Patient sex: F
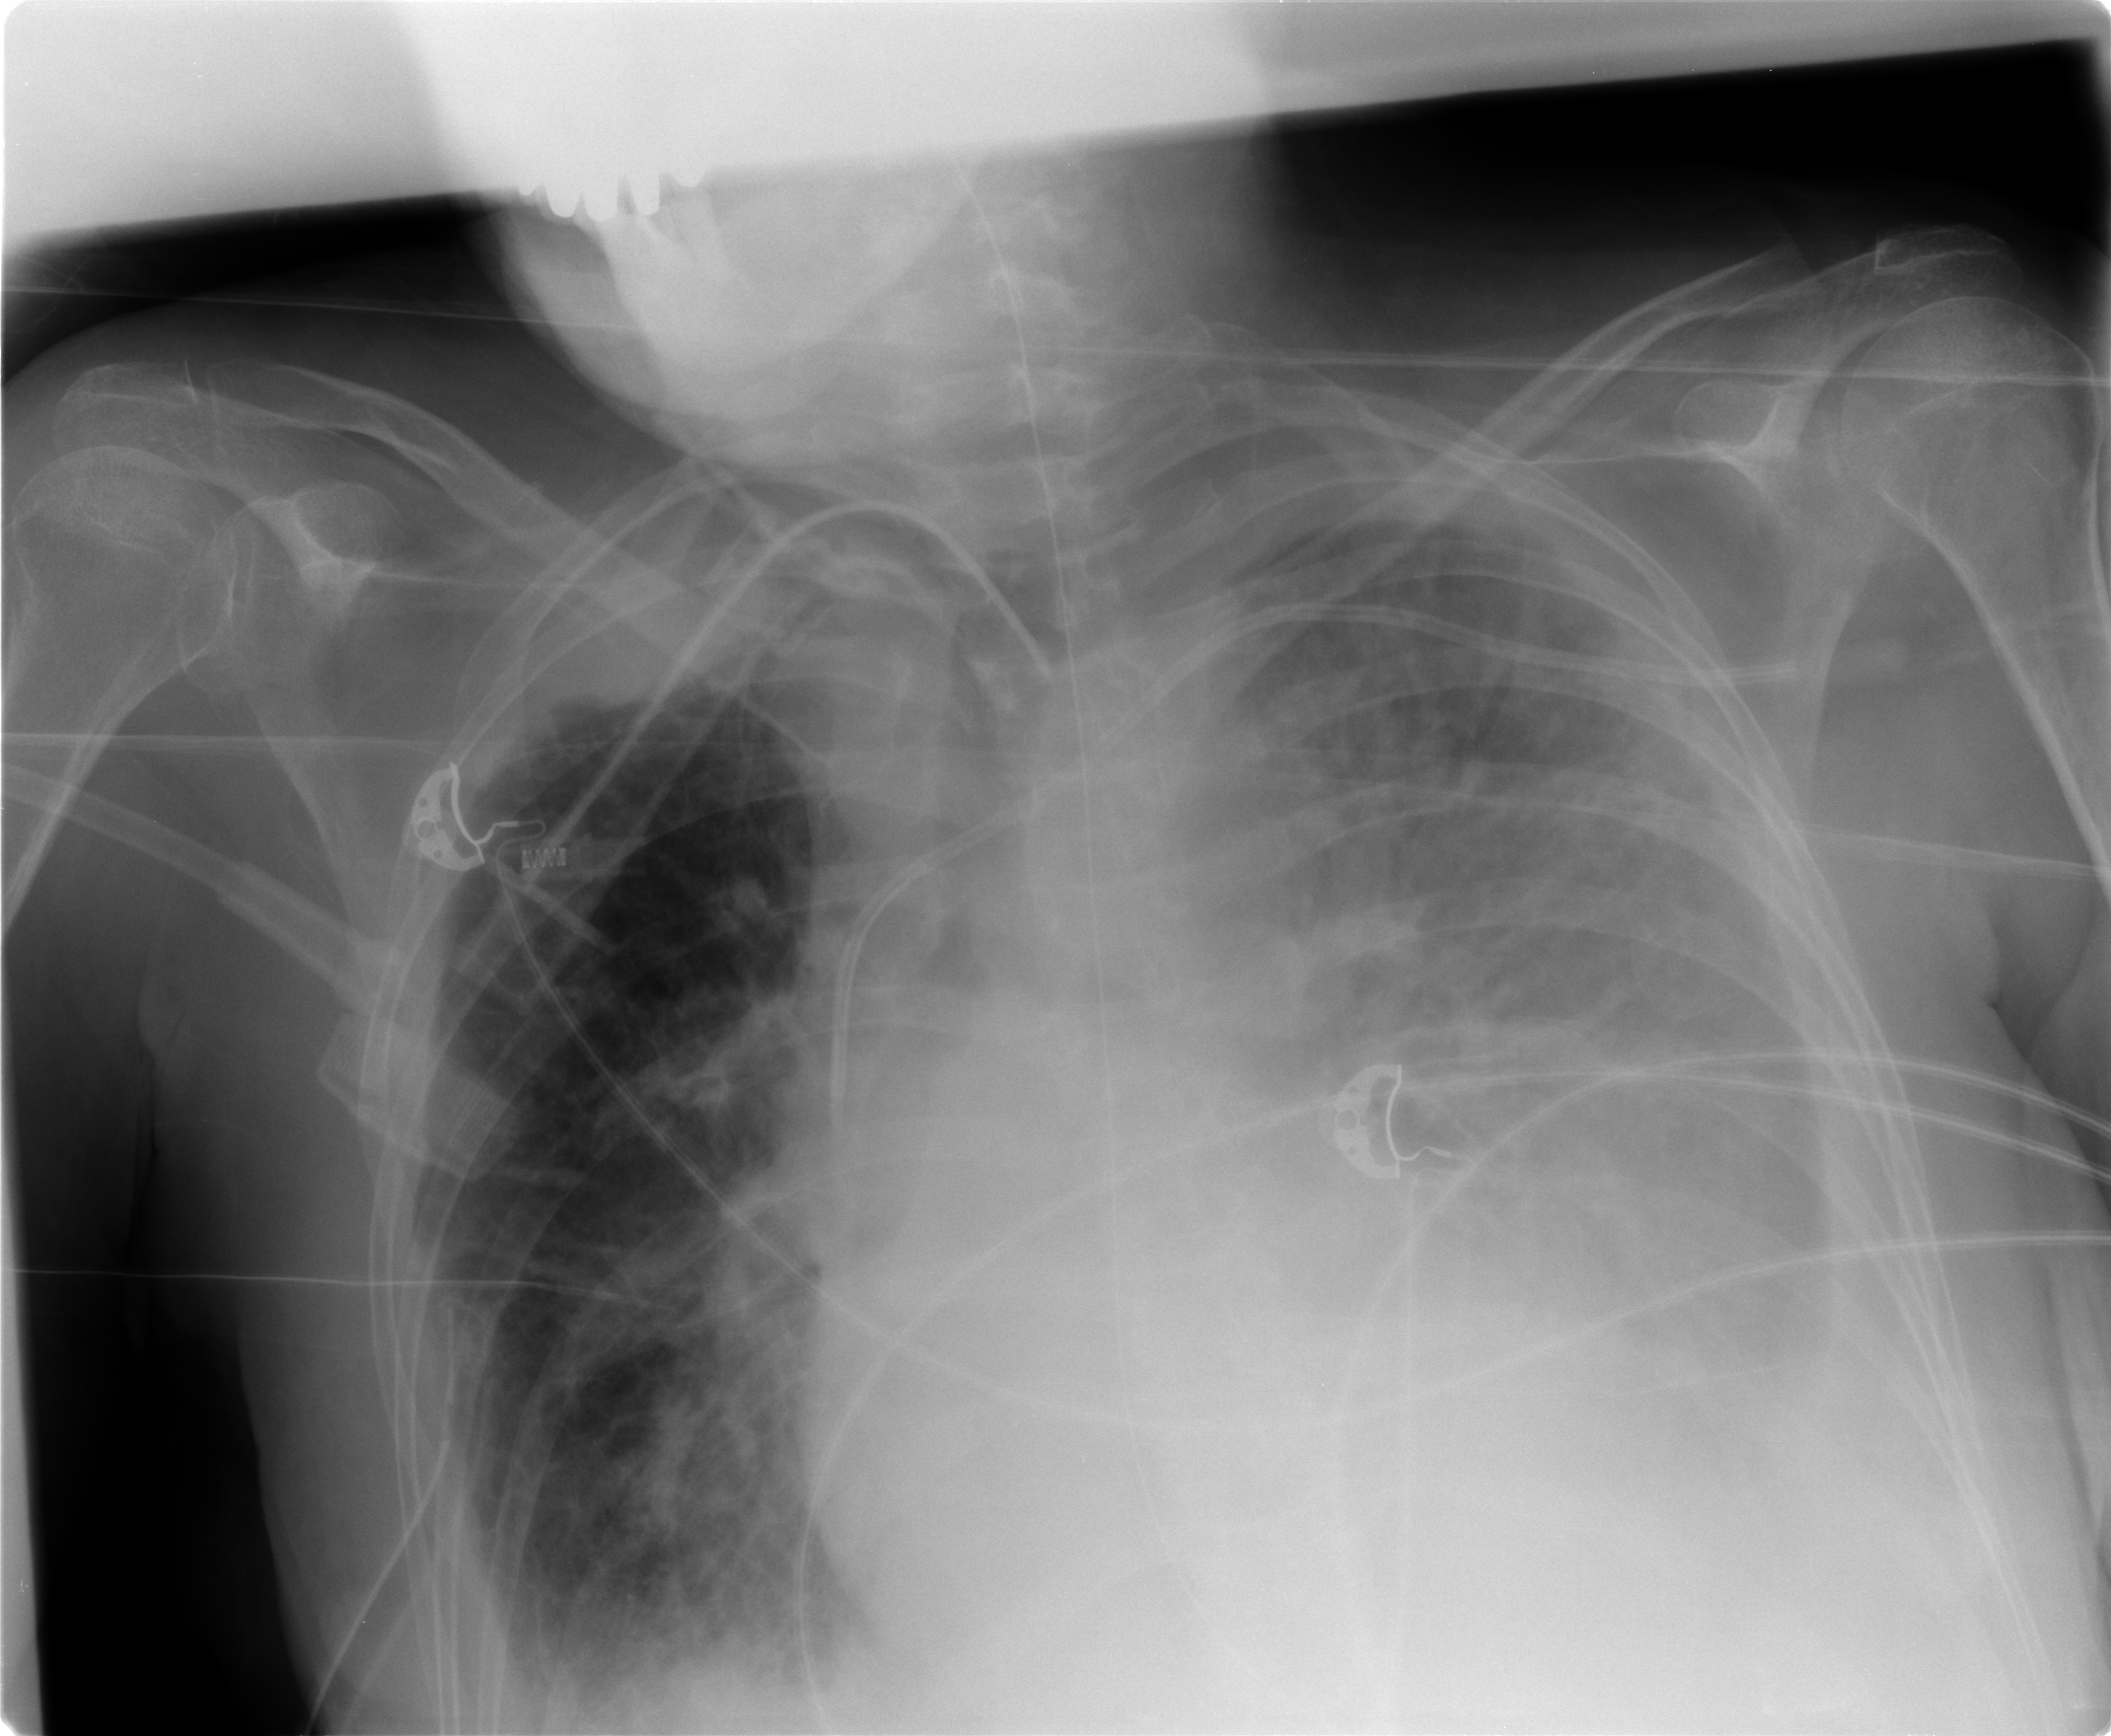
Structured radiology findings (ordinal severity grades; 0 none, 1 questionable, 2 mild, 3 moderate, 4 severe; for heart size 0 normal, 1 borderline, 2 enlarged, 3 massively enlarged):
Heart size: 0
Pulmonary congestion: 2
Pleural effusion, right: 2
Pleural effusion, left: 3
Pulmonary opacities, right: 2
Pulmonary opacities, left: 2
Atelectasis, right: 2
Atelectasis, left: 3